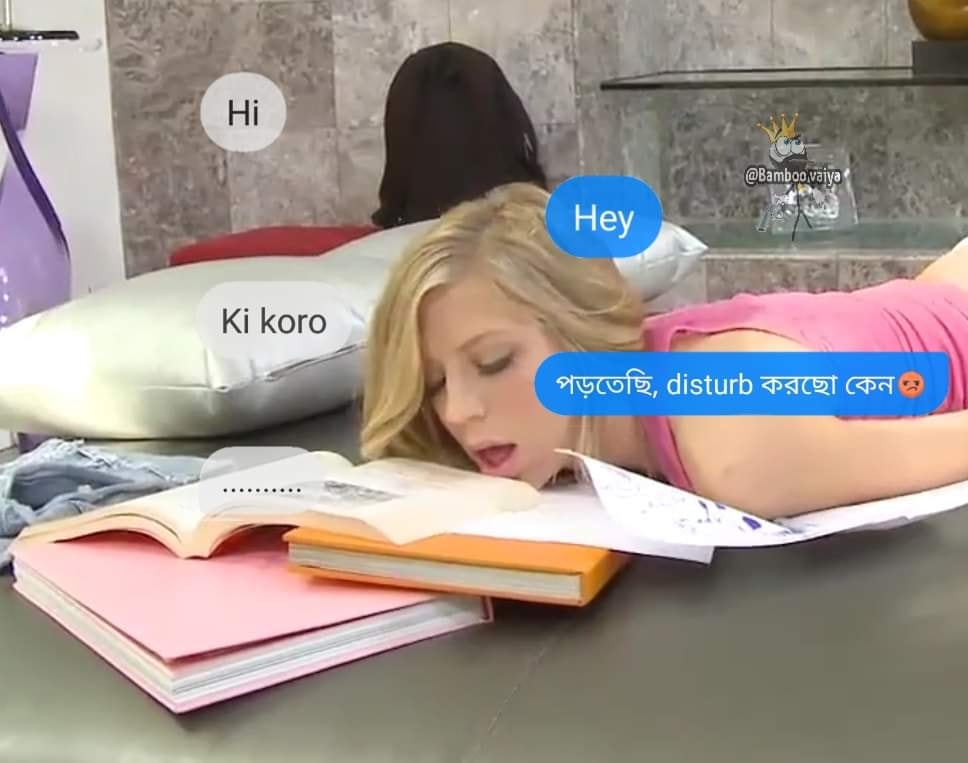
Caption: Hi     Hey   Ki koro  পড়তেছি, disturb করছো কেন
Label: hate